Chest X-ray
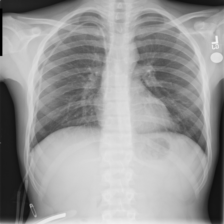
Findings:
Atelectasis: negative
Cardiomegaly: negative
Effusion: negative
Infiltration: negative
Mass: negative
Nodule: negative
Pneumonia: negative
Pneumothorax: negative
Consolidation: negative
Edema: negative
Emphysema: negative
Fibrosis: negative
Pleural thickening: negative
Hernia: negative